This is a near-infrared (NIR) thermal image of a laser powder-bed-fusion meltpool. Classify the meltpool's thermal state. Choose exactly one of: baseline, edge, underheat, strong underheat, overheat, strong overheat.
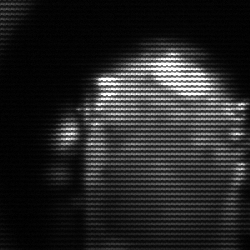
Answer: baseline